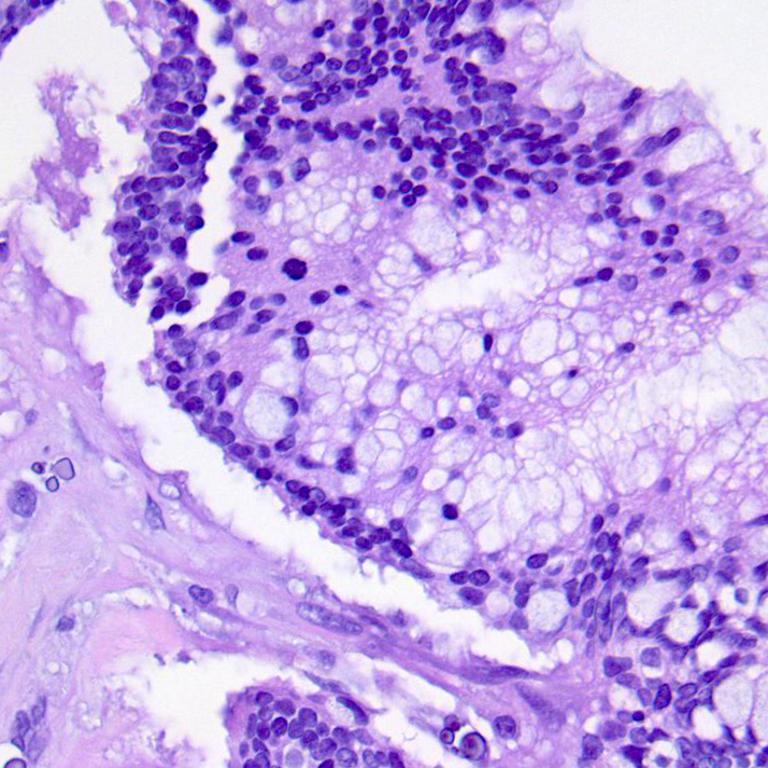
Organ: colon
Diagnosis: adenocarcinomas